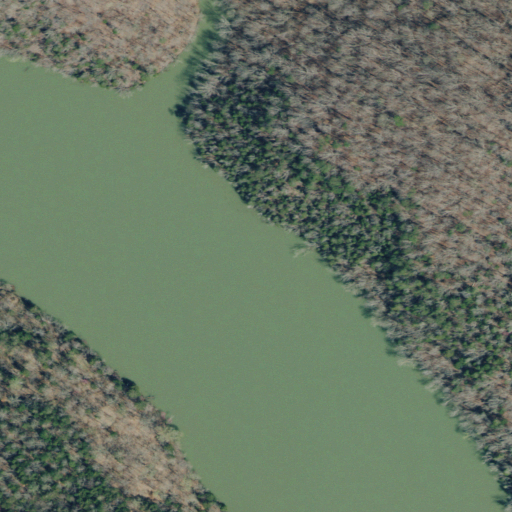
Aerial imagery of bar in Tennessee named Sycamore Shoals containing open water, deciduous forest, mixed forest, evergreen forest, and grassland